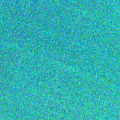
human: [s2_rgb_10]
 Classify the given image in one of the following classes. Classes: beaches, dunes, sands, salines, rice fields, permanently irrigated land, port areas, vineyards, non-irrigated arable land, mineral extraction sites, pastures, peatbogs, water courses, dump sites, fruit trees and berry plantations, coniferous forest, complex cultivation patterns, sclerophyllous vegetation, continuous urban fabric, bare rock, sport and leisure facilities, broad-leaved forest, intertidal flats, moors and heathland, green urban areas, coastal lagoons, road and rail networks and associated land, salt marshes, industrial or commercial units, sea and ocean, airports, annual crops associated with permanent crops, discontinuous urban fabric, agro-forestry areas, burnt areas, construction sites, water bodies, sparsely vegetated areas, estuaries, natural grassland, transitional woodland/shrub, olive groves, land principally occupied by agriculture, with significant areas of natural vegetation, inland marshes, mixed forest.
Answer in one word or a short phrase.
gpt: sea and ocean